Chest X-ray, PA view. Patient: 49 years old, sex F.
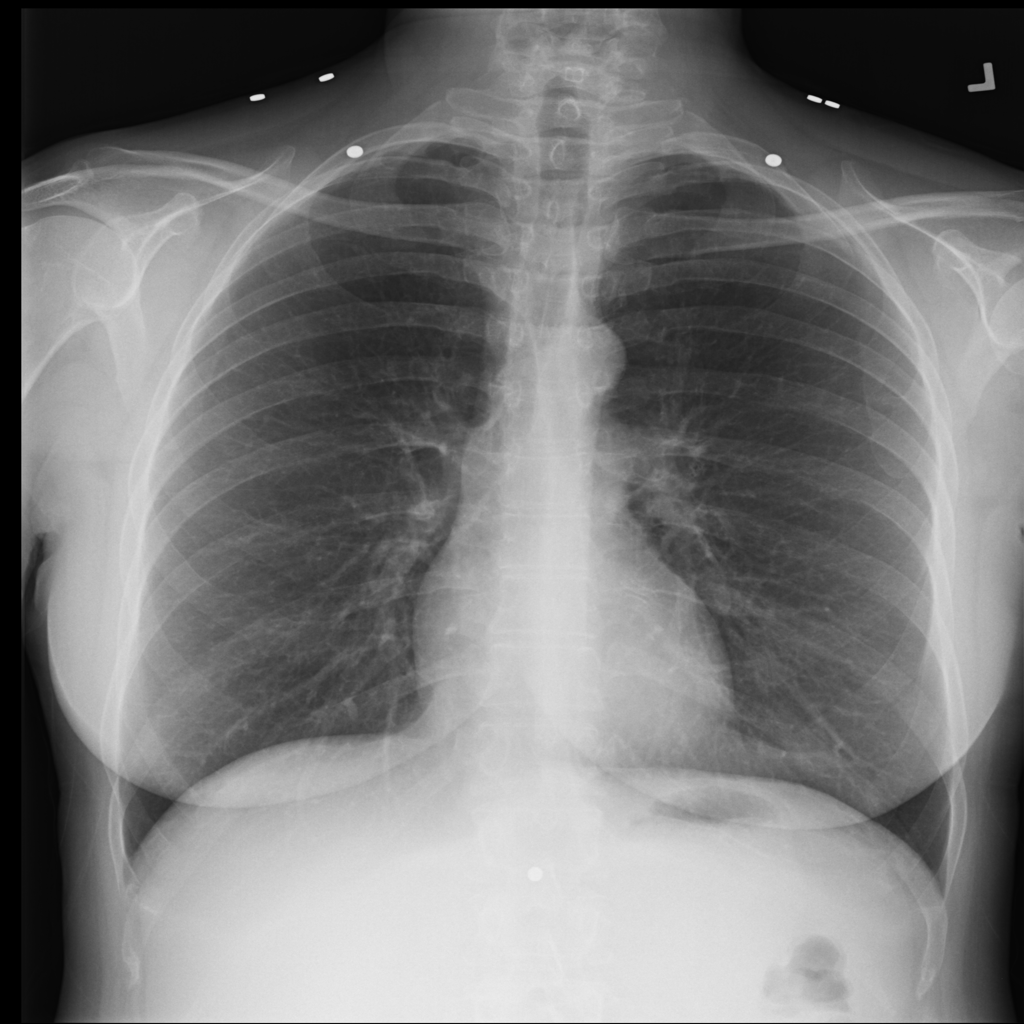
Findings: No Finding